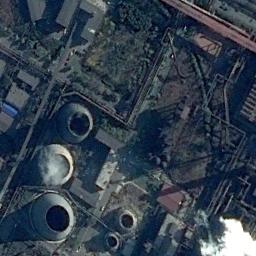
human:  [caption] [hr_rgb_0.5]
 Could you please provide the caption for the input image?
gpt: There are simple buildings in a thermal power station, With pipelines, Five cooling towers, and one steaming .

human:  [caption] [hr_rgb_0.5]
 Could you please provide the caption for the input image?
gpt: There is a row of white buildings next to the thermal power station .

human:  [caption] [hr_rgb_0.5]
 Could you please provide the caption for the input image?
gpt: Many buildings of different shapes and sizes are beside the thermal power station .

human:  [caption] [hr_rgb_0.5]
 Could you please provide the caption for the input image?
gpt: The thermal power station is next to some buildings and trees with white mist above .

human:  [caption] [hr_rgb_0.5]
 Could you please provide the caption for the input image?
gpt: There are some buildings and several chimneys on the thermal power station .